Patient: sex M, age 64
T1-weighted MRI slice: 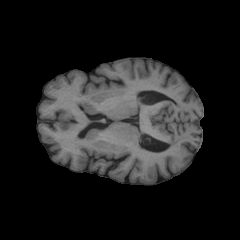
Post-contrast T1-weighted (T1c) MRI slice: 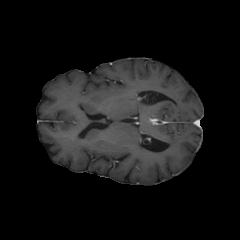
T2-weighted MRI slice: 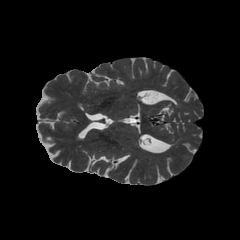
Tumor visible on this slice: no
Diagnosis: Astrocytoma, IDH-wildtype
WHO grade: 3